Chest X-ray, PA view. Patient: 51 years old, sex M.
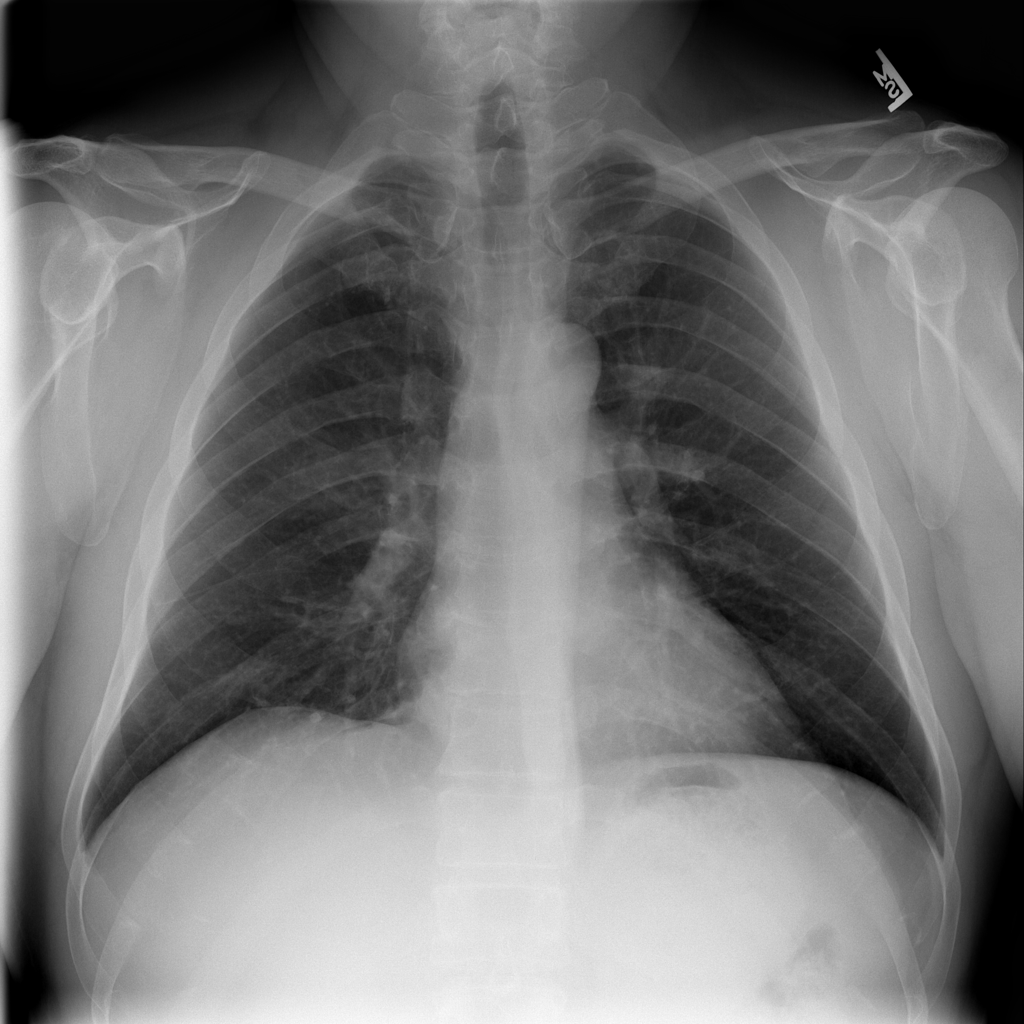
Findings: No Finding